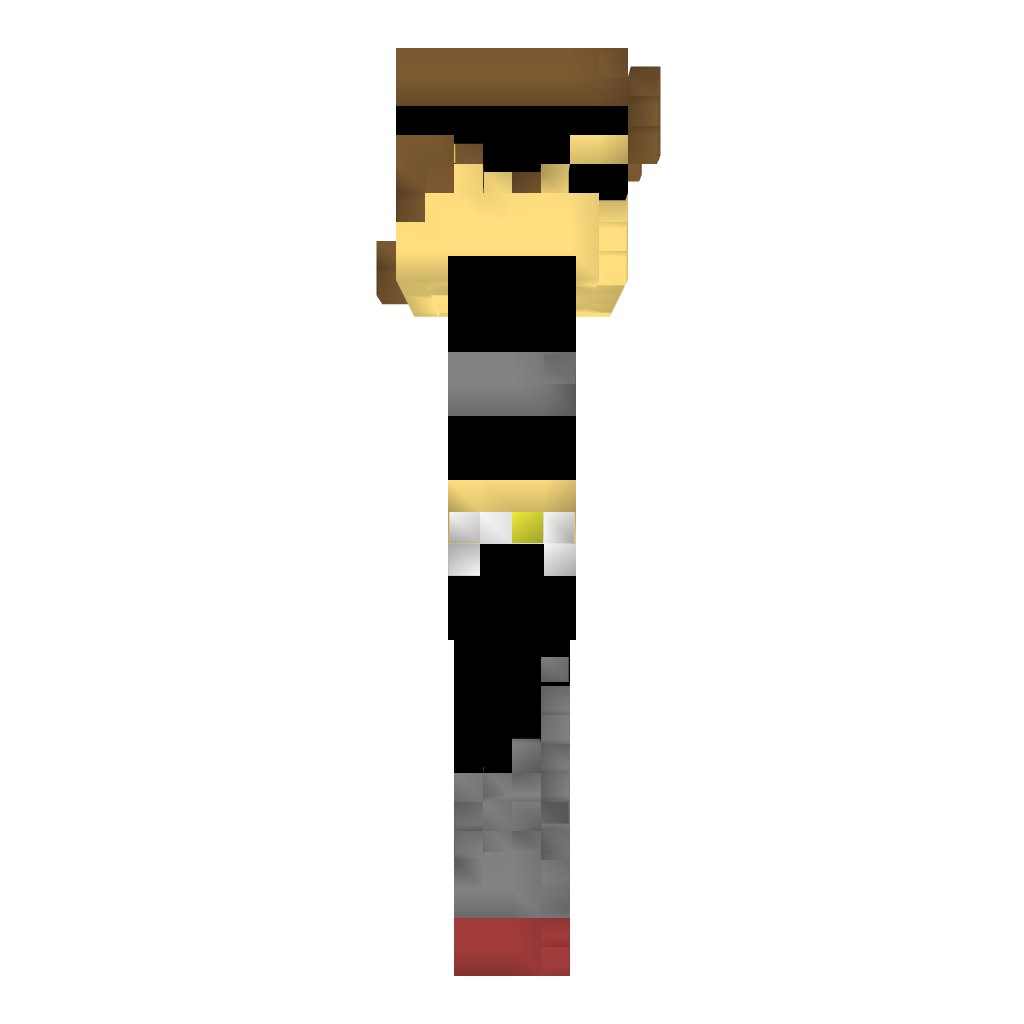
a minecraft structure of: skydoesminecraft high quality